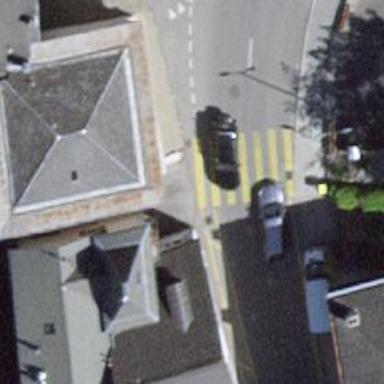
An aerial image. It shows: Zebra crossing on the road.